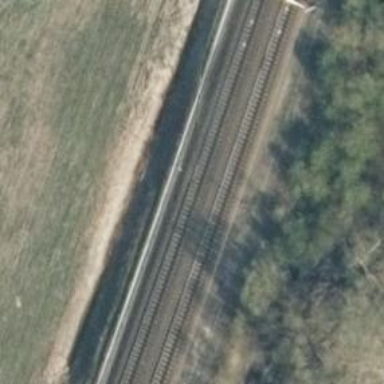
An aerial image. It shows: Railway signal.